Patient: sex F, age 31
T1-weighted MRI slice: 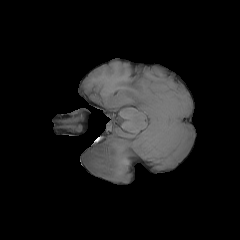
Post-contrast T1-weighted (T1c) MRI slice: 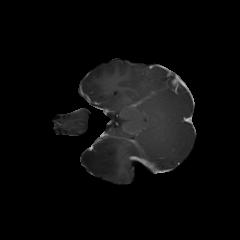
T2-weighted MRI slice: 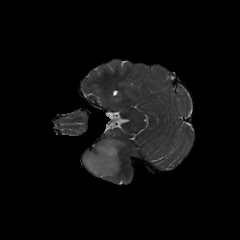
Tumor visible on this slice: yes
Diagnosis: Astrocytoma, IDH-mutant
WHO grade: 2